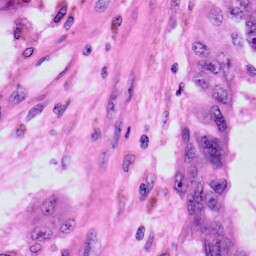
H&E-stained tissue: Skin